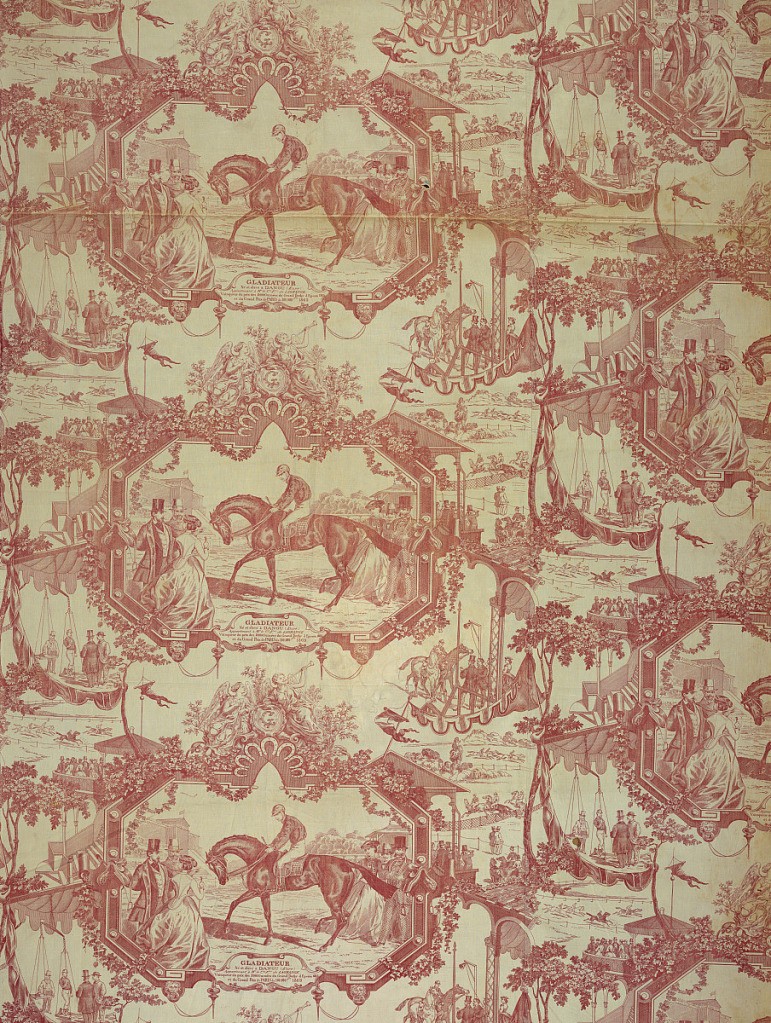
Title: Textile
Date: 1865
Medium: cotton Technique: printed by engraved roller on plain weave
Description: Commemorative fabric celebrating the race horse, Gladiateur who won both the Epsom and the Grand Prix in 1865. These facts and the horse's lineage is on the fabric. In red on white.